Question: I know there is plenty of material available regarding it but i had quite specific questions.
I have a file containing postal codes and i have to create trie data structure using those codes.
I have written my implementation which is -
'''
public class Trie{
TrieNode root = null;
public void addWord(String zipCodeStr){
if(root==null){
root = new TrieNode();
}
TrieNode current = root;
for(char c : zipCodeStr.toCharArray()){
if(current.childern[Character.getNumericValue(c)]==null){
current.childern[Character.getNumericValue(c)] = new TrieNode();
}
current = current.childern[Character.getNumericValue(c)];
}
current.isWord = true;
}
public boolean exists(String zipCodeStr){
boolean result = true;
TrieNode current = root;
for(char c : zipCodeStr.toCharArray()){
if(current.childern[Character.getNumericValue(c)]==null){
result = false;
break;
}
current = current.childern[Character.getNumericValue(c)];
}
if(result && current.isWord){
result = true;
}else{
result = false;
}
return result;
}
private static class TrieNode{
TrieNode[] childern = new TrieNode[10];
boolean isWord = false;
public TrieNode() {
}
}
}
'''
Here, i am not storing any value as position gives that information.
Questions - i) Can it be further improvised?
ii) Raw text file size containing 27000+ codes is around 190kb and i checked the size of trie object using a profiler it came out to be much more.

Are these two size related? Should trie size be less than raw text file size?
Thanks,
Ouney
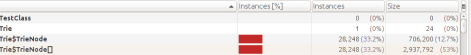
Answer: Supposing that ~9/10 nodes are leafs (don't contain children), you can significantly decrease space that whole structure occupies by lazy initialization of 'children' array:
'''
private static class TrieNode {
TrieNode[] children = null;
boolean isWord = false;
}
'''
Now you need to create a new array only if it is actually needed:
'''
public void addWord(String zipCodeStr) {
if (root == null){
root = new TrieNode();
}
TrieNode current = root;
for (char c : zipCodeStr.toCharArray()) {
if (current.children == null) {
current.children = new TrieNode[10];
}
if (current.children[Character.getNumericValue(c)] == null) {
current.children[Character.getNumericValue(c)] = new TrieNode();
}
current = current.children[Character.getNumericValue(c)];
}
current.isWord = true;
}
'''